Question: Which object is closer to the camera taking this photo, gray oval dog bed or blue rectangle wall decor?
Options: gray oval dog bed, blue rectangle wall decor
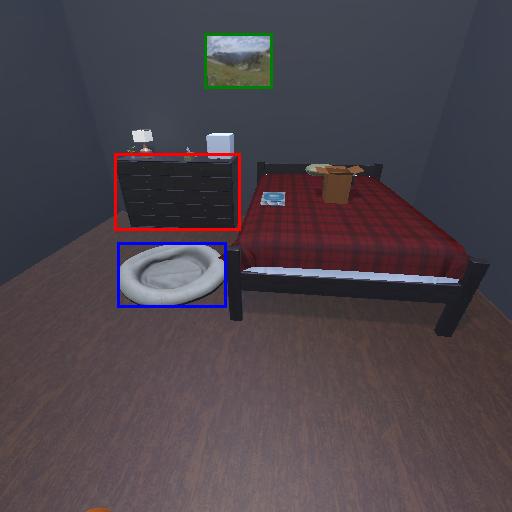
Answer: gray oval dog bed